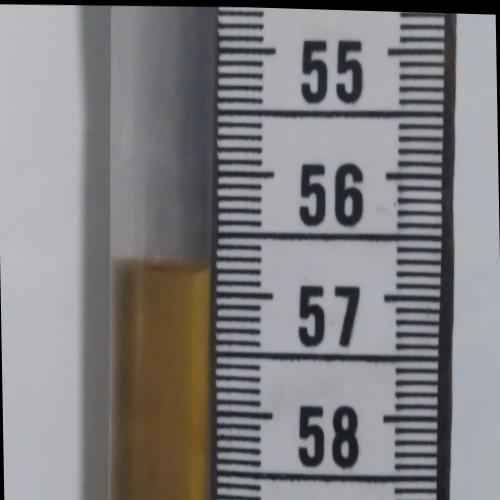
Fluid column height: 56.8 cm